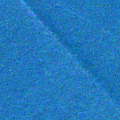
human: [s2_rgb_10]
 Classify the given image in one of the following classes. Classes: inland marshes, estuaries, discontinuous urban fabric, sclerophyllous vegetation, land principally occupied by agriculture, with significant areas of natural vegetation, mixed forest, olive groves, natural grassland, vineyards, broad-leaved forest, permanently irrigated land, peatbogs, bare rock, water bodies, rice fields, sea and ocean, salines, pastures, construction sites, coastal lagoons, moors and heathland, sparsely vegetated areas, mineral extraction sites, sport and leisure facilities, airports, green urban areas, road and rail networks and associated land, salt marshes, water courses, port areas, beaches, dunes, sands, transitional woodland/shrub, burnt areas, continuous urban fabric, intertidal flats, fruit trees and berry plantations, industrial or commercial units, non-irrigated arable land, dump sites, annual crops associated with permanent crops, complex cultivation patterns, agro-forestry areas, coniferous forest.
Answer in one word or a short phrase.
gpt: sea and ocean